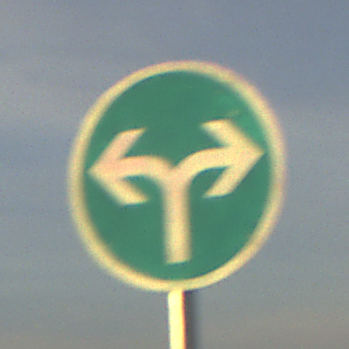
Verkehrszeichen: VorgeschriebeneFahrtrichtungRechtsOderLinks
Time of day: SunriseSunset
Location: Outdoor (Nature)
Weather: PartlyCloudy
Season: Summer
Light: Natural